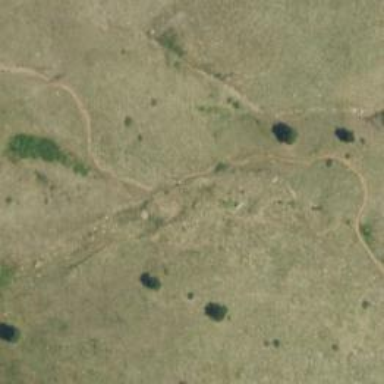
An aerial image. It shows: Path with excellent trail visibility.